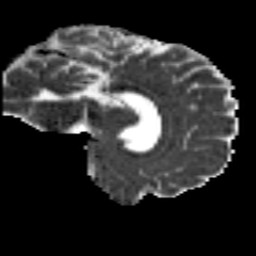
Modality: MD
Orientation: sagittal
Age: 34
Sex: male
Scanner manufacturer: siemens
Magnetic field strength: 3 T
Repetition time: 8.8 s
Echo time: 0.085 s